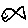
Label: fish